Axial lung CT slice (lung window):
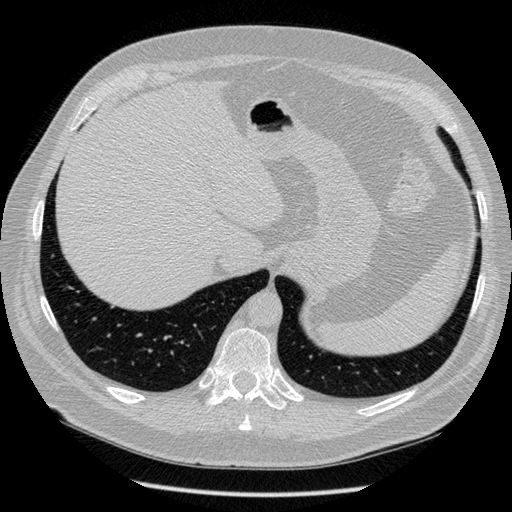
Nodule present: no